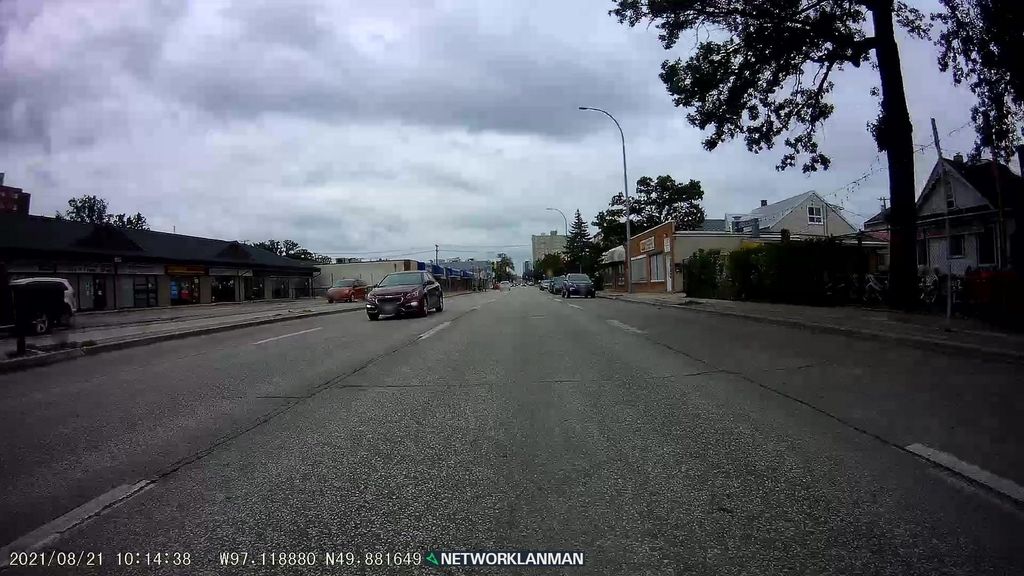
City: winnipeg